Field crop: maize
Growth stage: 2
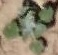
Species: chenopodium